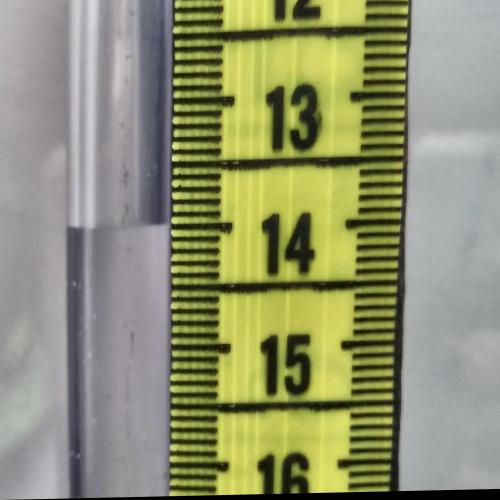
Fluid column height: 14.0 cm